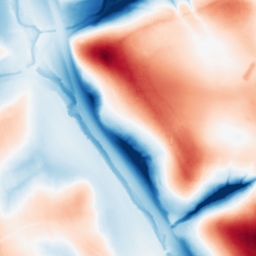
Category: trend_removal
Decomposition family: local_polynomial
Decomposition parameters: window_size: 101
degree: 1
Upsampling method: bilinear
Upsampling parameters: scale: 8
Upsampling scale: 8